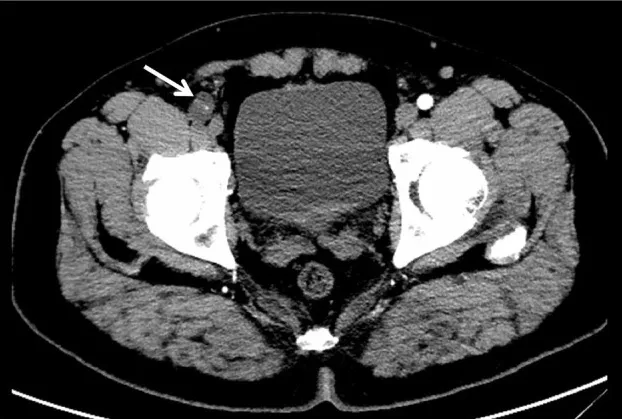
Preoperative, pelvic, contrast-enhanced CT imaging showed a low-density shadow next to the common femoral artery, and the common femoral artery was almost completely occluded (white arrow).
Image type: radiology (ct)